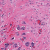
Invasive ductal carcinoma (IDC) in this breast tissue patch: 0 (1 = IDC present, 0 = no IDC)